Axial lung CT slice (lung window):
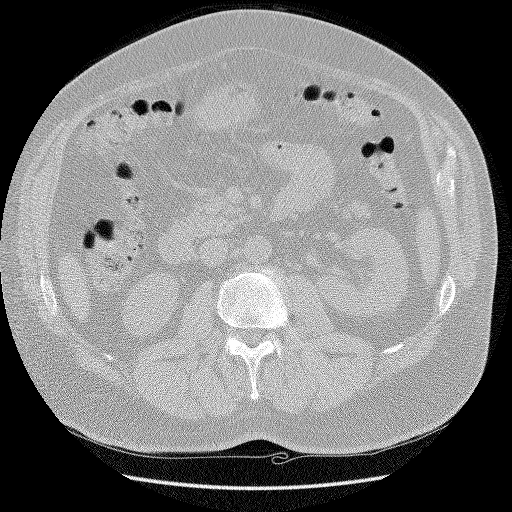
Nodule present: no